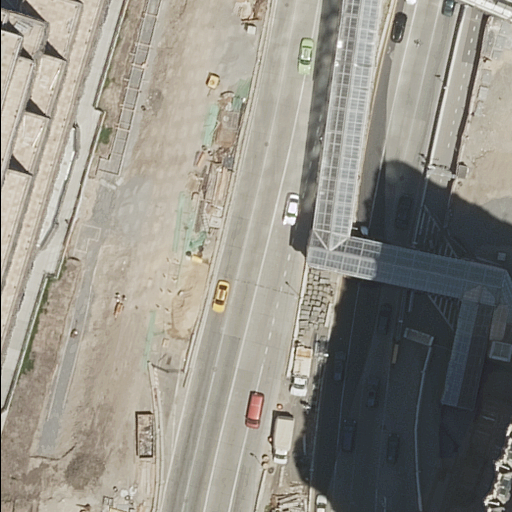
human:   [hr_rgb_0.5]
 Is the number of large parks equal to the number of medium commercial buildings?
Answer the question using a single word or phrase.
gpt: yes

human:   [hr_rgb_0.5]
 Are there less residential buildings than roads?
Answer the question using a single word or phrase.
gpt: yes

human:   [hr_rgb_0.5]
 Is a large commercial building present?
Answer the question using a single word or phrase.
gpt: no

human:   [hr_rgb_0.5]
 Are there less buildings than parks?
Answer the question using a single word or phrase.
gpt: no

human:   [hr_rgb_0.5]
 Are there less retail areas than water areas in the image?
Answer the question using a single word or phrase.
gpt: no

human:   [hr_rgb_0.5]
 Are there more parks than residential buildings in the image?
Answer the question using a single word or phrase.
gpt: no

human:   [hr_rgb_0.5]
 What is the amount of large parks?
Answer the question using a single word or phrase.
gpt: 0

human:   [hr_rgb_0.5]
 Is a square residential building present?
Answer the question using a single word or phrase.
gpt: no

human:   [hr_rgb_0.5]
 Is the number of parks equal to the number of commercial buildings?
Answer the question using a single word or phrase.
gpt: no

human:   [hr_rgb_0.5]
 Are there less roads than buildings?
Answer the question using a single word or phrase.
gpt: no

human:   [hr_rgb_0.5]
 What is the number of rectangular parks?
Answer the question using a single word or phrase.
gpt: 1

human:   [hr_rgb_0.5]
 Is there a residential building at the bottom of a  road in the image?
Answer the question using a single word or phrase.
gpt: yes

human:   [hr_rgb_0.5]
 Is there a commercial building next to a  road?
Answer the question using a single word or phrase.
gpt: no

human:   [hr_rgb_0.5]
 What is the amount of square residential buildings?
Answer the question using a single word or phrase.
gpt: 0

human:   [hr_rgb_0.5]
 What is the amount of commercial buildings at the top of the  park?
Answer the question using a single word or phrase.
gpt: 0

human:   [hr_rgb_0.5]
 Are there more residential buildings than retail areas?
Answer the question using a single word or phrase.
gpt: yes

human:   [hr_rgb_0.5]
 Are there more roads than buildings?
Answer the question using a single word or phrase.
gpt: yes

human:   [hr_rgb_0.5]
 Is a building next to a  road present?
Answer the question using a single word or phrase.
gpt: yes

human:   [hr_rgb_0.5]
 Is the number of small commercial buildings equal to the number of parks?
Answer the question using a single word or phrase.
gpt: no

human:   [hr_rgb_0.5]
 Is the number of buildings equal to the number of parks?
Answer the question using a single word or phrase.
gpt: no

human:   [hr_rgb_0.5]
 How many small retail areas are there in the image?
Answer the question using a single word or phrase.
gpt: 1

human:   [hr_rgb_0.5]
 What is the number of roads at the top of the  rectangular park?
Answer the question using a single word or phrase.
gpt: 5

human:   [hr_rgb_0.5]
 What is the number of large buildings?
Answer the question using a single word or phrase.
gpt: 2

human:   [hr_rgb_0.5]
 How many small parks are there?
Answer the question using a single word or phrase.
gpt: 1

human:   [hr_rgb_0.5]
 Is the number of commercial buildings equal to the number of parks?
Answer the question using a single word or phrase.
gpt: no

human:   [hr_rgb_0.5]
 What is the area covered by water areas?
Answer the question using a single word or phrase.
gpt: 0m2

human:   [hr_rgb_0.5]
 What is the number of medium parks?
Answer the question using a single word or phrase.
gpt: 0

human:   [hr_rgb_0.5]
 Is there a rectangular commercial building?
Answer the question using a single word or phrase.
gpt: no

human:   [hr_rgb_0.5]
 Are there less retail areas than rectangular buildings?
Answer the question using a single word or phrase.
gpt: no

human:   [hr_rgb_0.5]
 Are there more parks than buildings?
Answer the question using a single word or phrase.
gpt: no

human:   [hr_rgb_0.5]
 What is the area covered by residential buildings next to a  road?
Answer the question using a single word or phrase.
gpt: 1922m2

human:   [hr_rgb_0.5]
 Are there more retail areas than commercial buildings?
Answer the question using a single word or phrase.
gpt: yes

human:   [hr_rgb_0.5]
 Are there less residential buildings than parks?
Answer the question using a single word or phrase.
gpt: no

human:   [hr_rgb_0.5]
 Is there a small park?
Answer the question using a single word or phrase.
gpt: yes

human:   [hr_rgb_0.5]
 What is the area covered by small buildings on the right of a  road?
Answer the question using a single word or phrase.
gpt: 0m2

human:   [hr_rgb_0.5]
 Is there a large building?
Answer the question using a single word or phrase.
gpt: yes